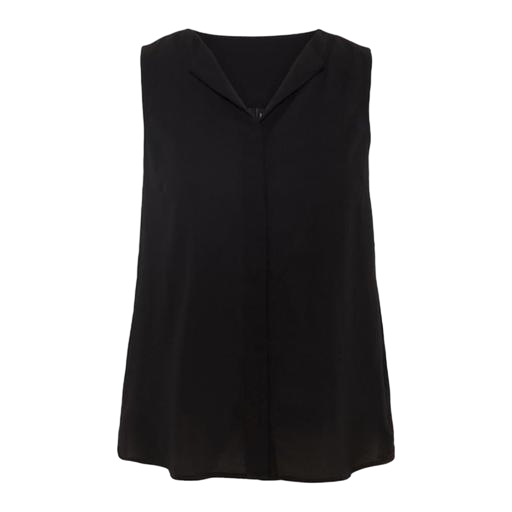
sleeveless plunge neck top, longline gilet, black foldover collar vest, white background